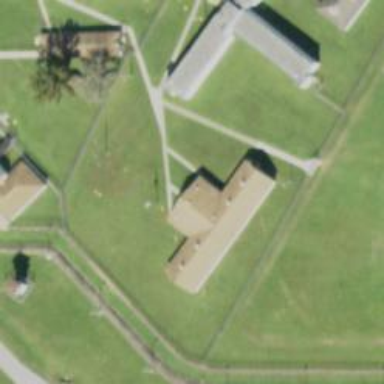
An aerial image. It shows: Prison building.